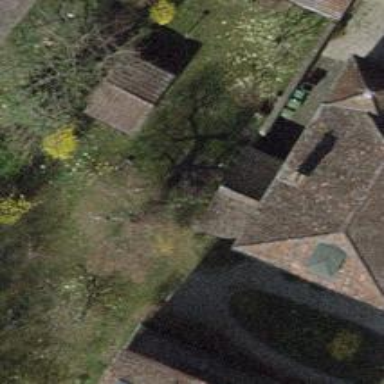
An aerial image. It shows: Deciduous broadleaved tree in garden.